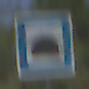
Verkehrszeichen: Tunnel
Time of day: Midday
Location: Outdoor (RoadRail)
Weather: Clear
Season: NotSpecified
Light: Natural